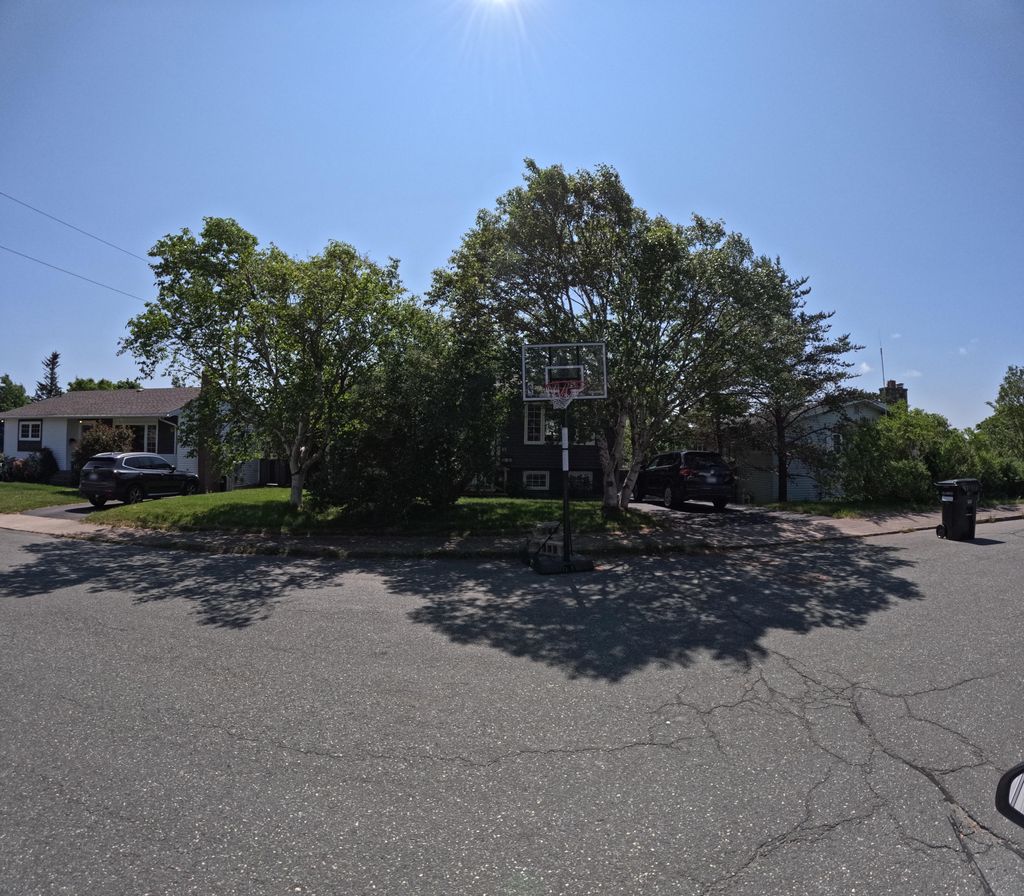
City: st_johns